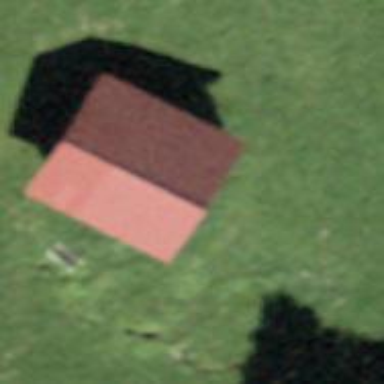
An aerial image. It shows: Rural barn.